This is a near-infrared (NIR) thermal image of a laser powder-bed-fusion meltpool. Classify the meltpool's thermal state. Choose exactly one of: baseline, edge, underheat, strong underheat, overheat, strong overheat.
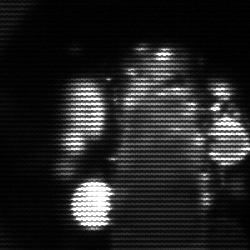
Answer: strong underheat